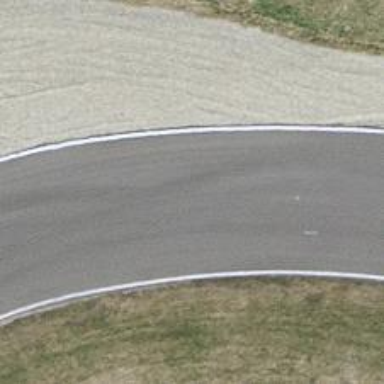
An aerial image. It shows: Motor sport raceway with asphalt surface.